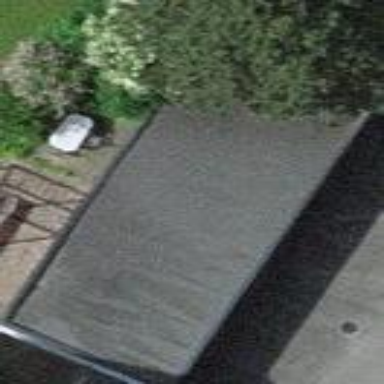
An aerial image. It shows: Group of garages.